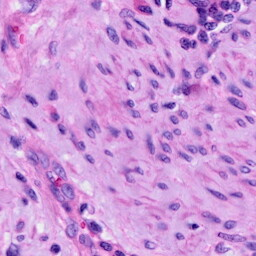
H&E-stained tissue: Cervix